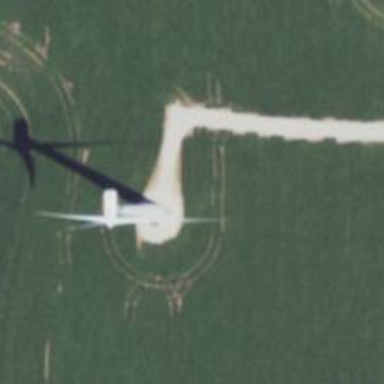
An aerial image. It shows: Wind generator powered by horizontal-axis wind turbine.